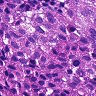
Metastatic tissue present: yes